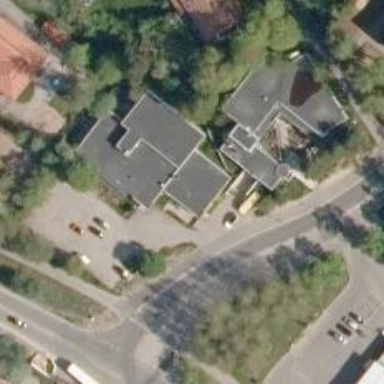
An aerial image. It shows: Hostel for tourism.